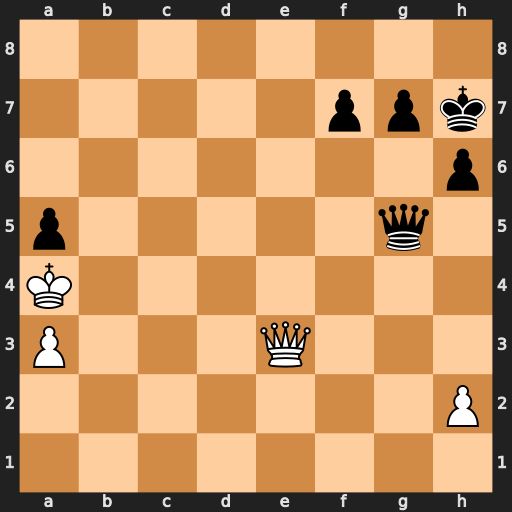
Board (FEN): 8/5ppk/7p/p5q1/K7/P3Q3/7P/8
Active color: w
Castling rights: -
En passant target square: -
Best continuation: Qxg5 hxg5 Kxa5 g4 Kb4 f5 Kc3 f4 Kd2 Kg8 a4 Kf7 a5